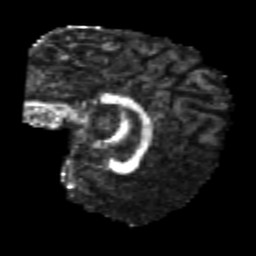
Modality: FA
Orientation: sagittal
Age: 25
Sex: male
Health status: healthy
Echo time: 0.074 s